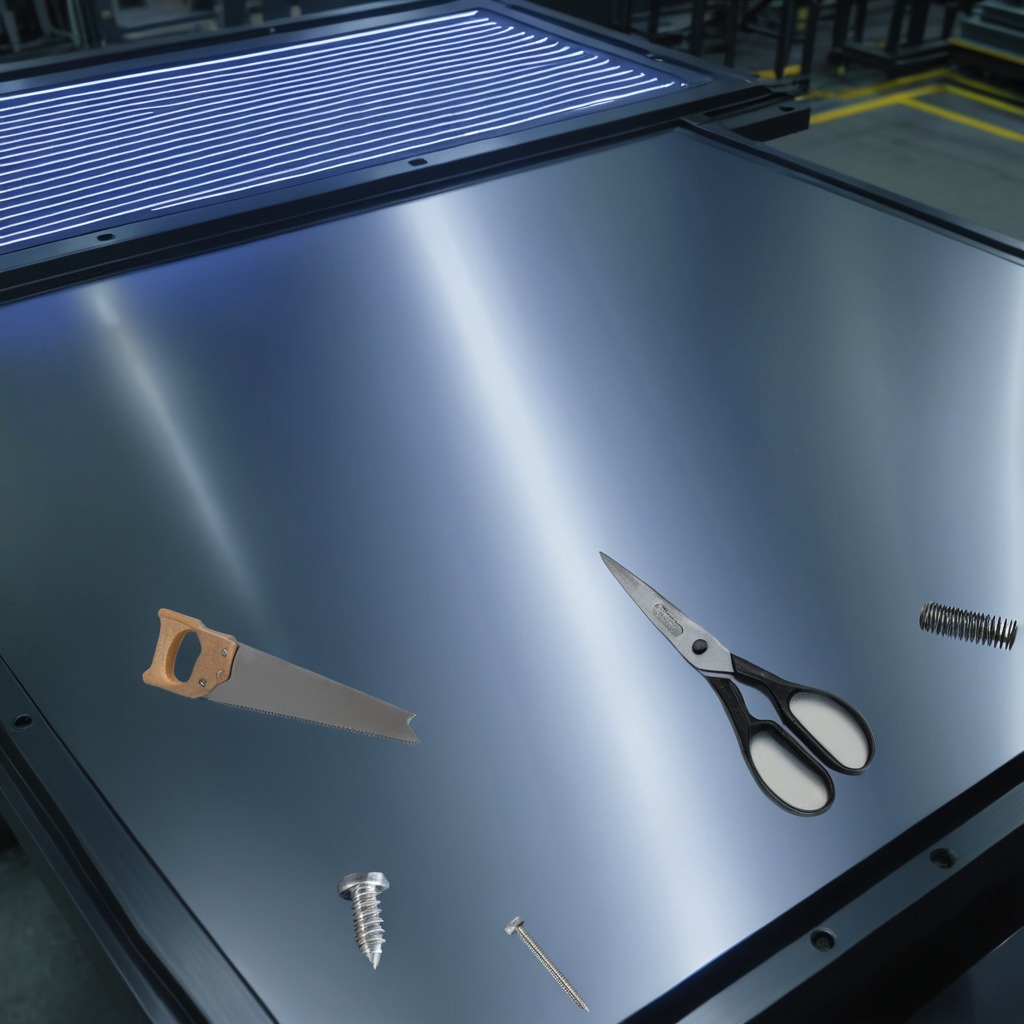
A metal machine screw, an iron nail, a coiled metal spring, a handheld metal saw, and a pair of scissors are lying on the metal table.